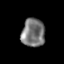
Tissue: skin
Cell type: Epithelial cells
Senescence score: 0.2327
Nuclear area (px): 651
Mean DAPI intensity: 119.488